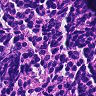
Metastatic tissue present: no